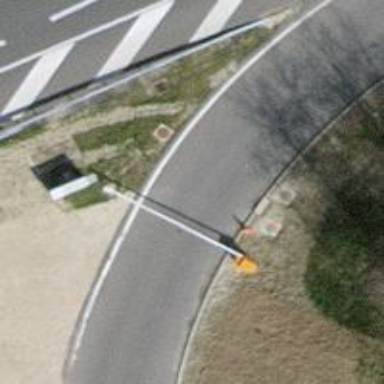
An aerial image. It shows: Lift gate barrier.